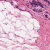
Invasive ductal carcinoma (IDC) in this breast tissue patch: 0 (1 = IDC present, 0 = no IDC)